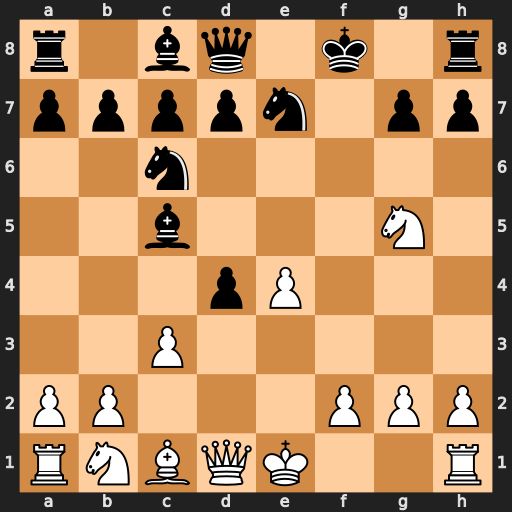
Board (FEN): r1bq1k1r/ppppn1pp/2n5/2b3N1/3pP3/2P5/PP3PPP/RNBQK2R
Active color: w
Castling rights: KQ
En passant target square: -
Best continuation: Qf3+ Nf5 Qxf5+